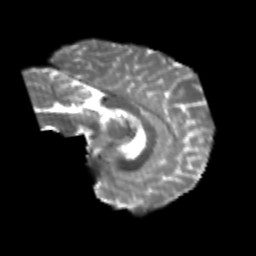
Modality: T2w
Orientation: sagittal
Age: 23
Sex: female
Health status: healthy
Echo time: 0.074 s